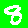
Digit: 8